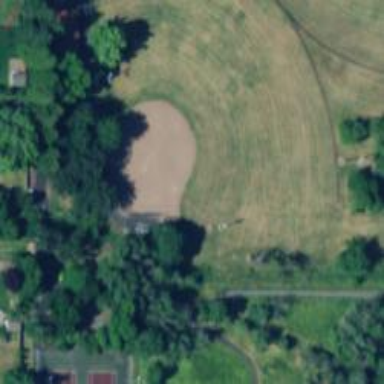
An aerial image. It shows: Baseball pitch for leisure land.